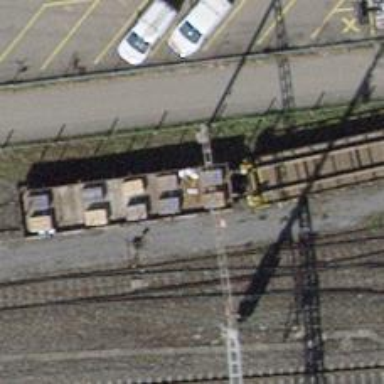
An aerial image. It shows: Rail siding with electrified tracks using contact line.